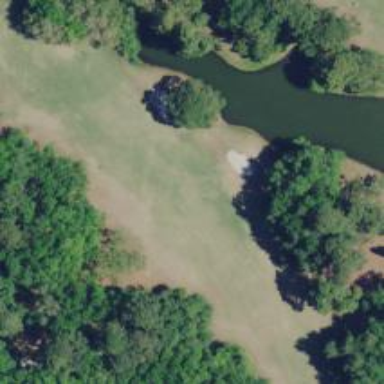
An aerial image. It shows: View of golf hole.